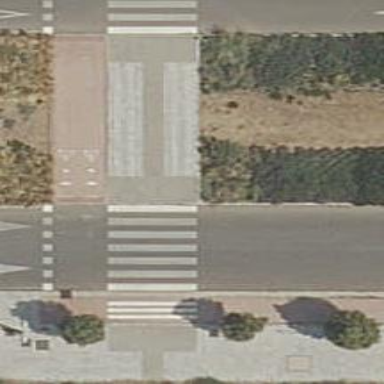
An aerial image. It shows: Uncontrolled road crossing.